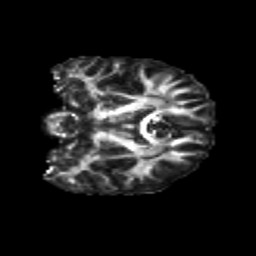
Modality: FA
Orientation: coronal
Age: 10
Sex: female
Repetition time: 9.512 s
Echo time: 0.089 s